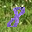
Label: 8